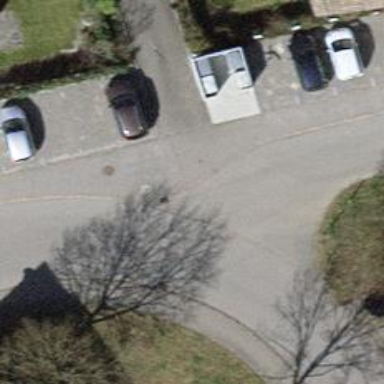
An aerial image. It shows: Residential road with asphalt surface and sidewalk on the left.